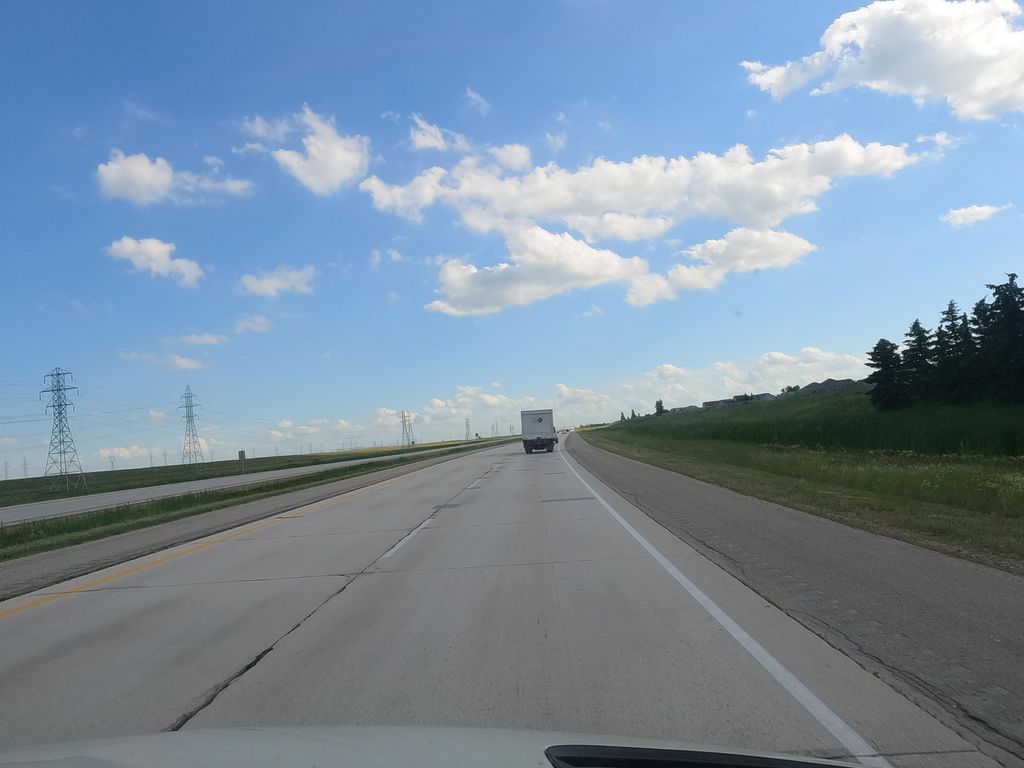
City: winnipeg